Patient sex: M
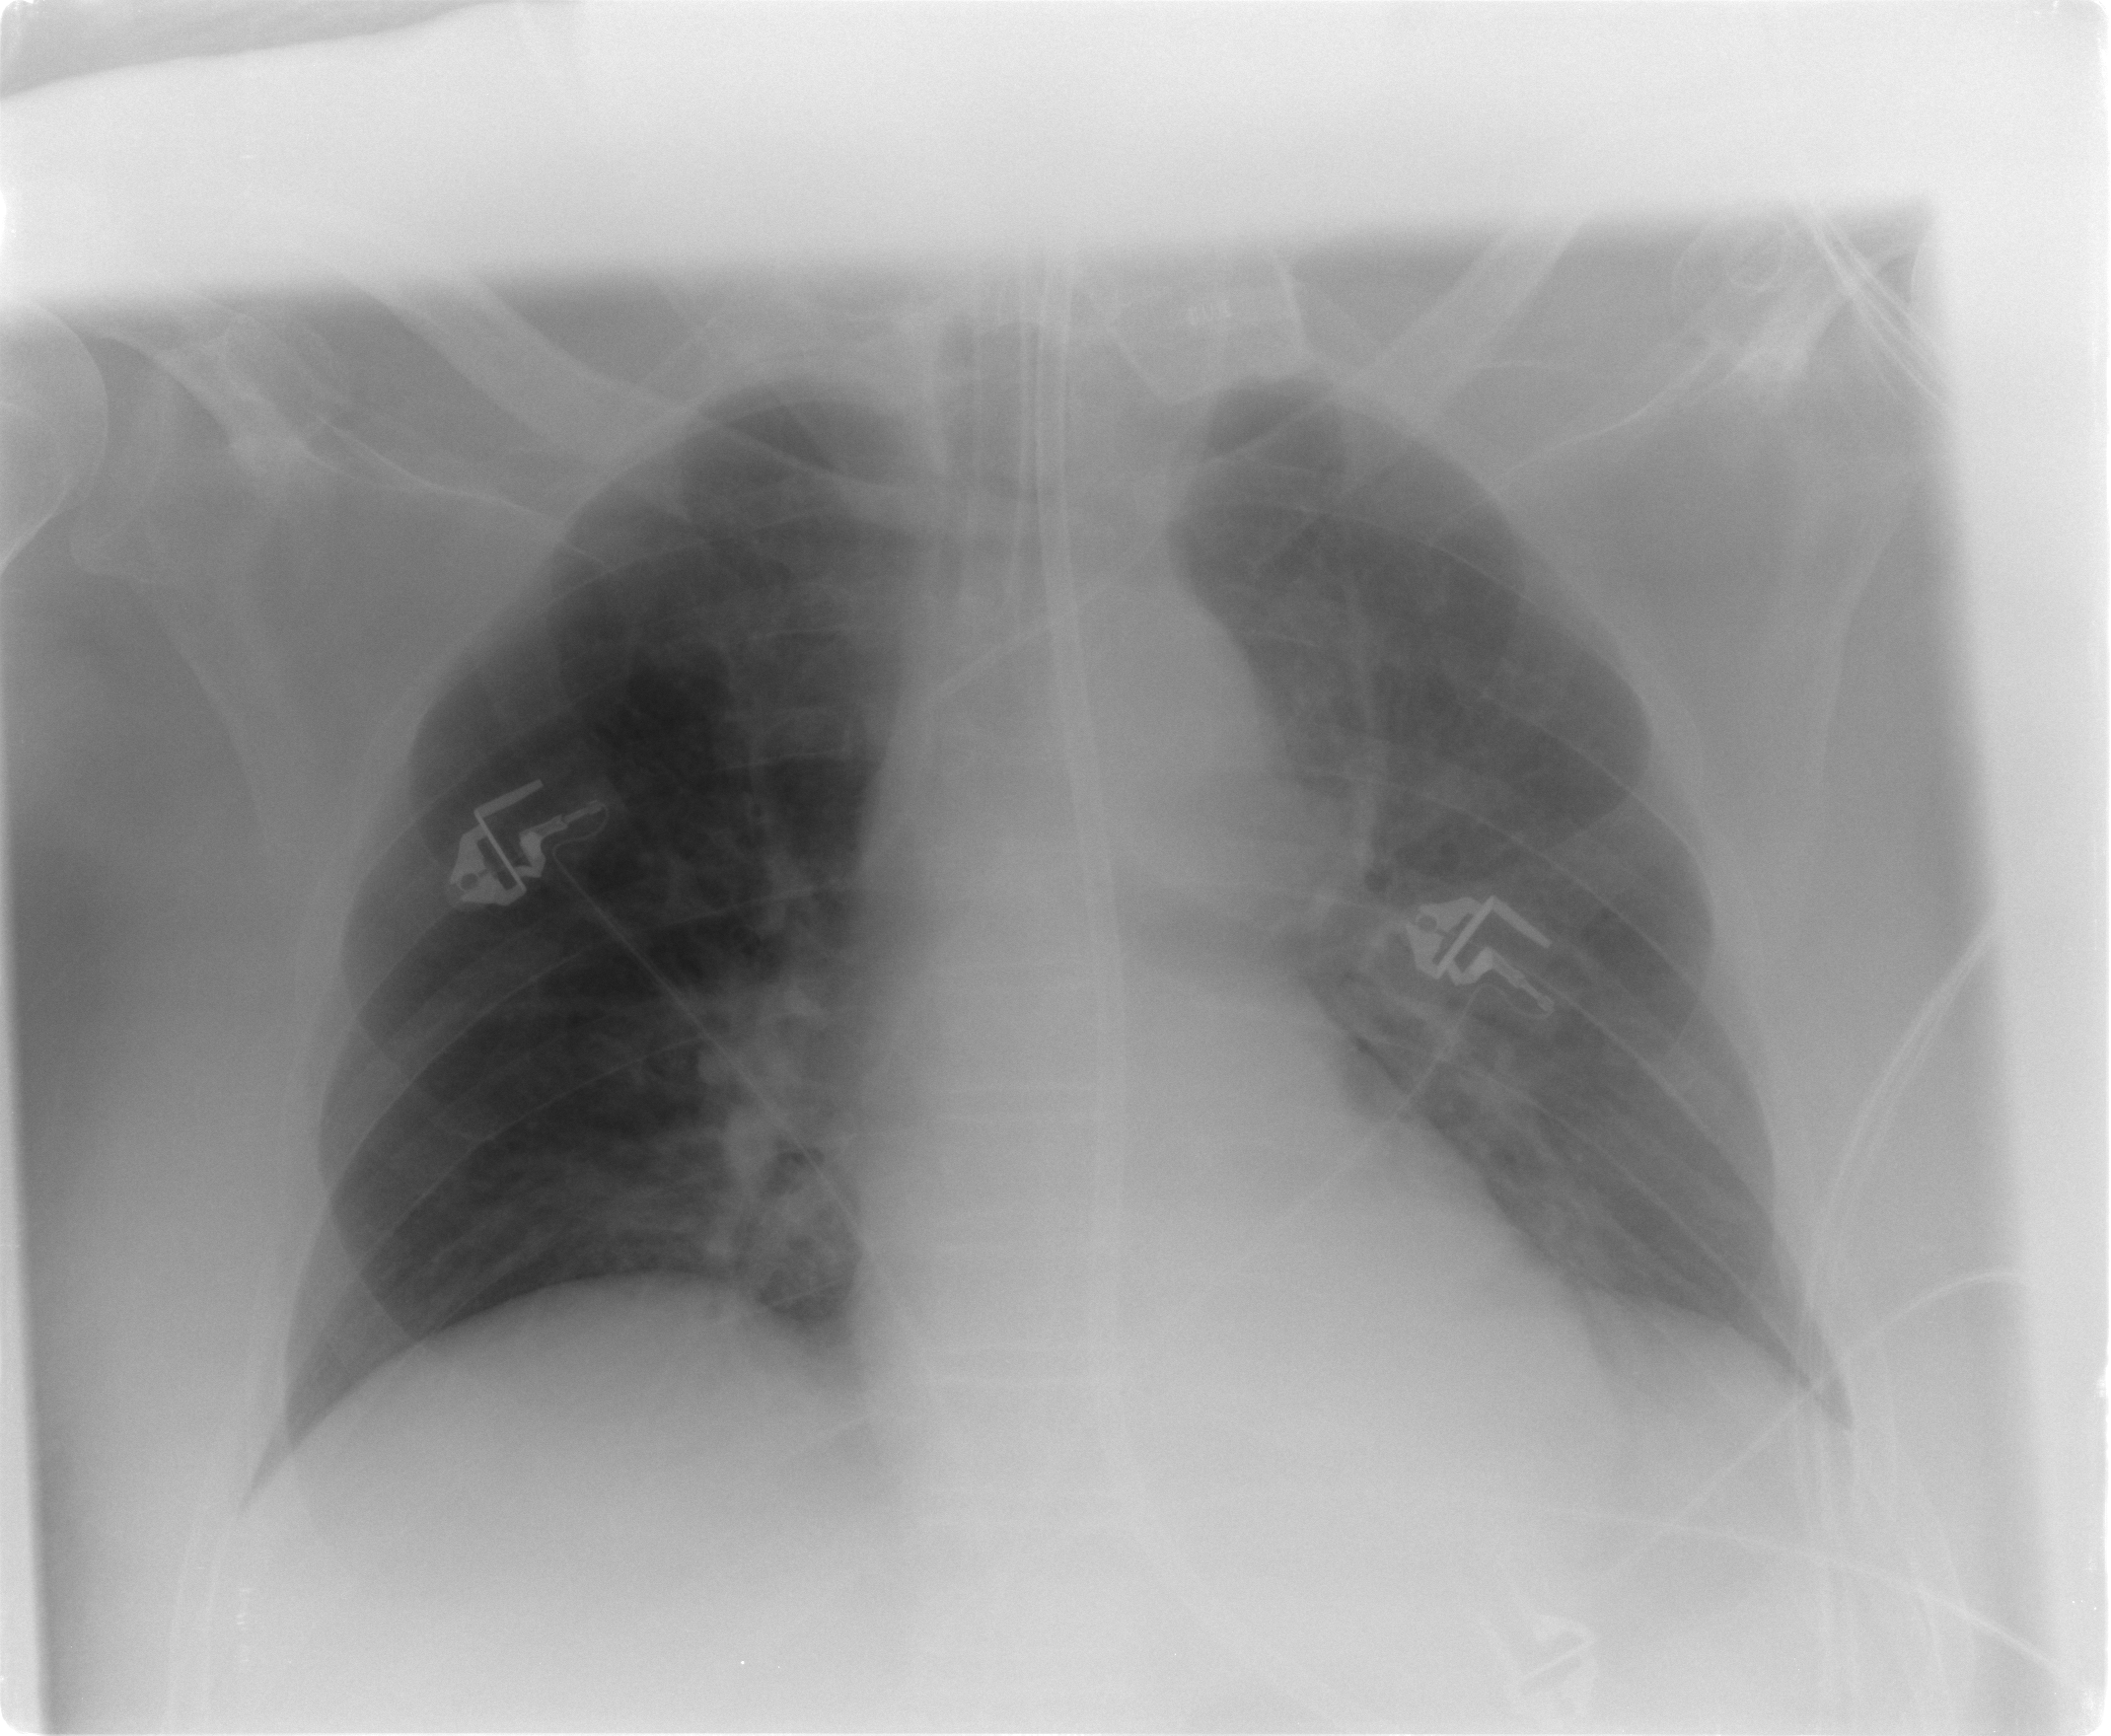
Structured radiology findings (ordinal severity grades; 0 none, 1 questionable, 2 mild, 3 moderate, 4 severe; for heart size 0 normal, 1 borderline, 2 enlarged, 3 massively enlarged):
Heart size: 0
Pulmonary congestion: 0
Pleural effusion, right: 0
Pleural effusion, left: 0
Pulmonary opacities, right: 0
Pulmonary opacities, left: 0
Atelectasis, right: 1
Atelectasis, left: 1